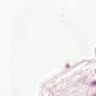
Metastatic tissue present: no